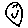
Label: smiley face